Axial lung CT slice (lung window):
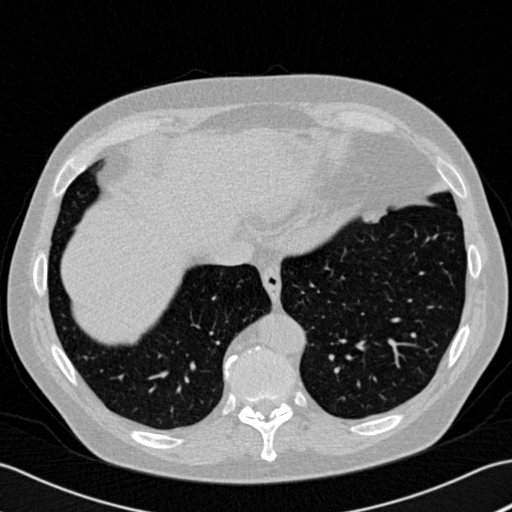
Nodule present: no